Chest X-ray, PA view. Patient: 53 years old, sex M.
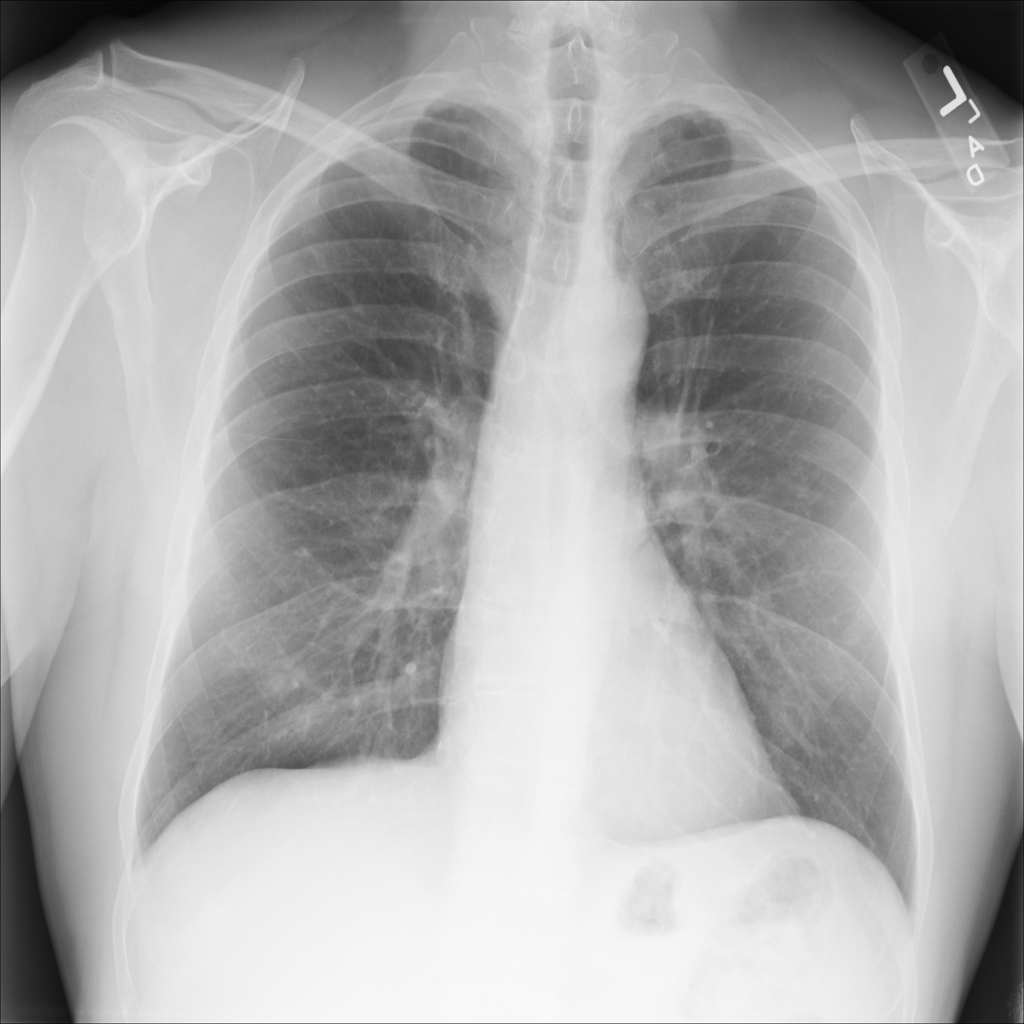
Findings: No Finding